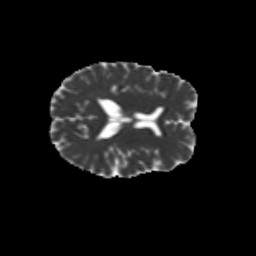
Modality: MD
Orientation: axial
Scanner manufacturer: siemens
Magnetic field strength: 3 T
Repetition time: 9.2 s
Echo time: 0.084 s